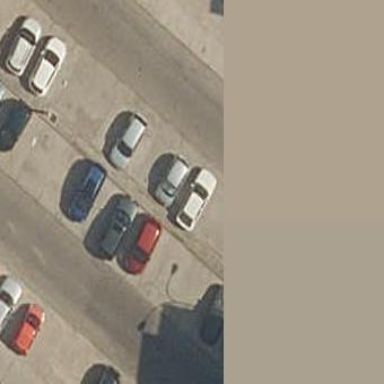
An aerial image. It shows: Street-side parking area.